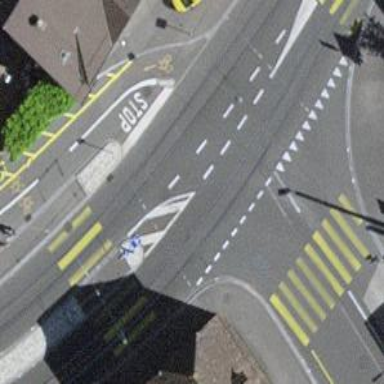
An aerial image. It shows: Tram level crossing on railway.